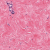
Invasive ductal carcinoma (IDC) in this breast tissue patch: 0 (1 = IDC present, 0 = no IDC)